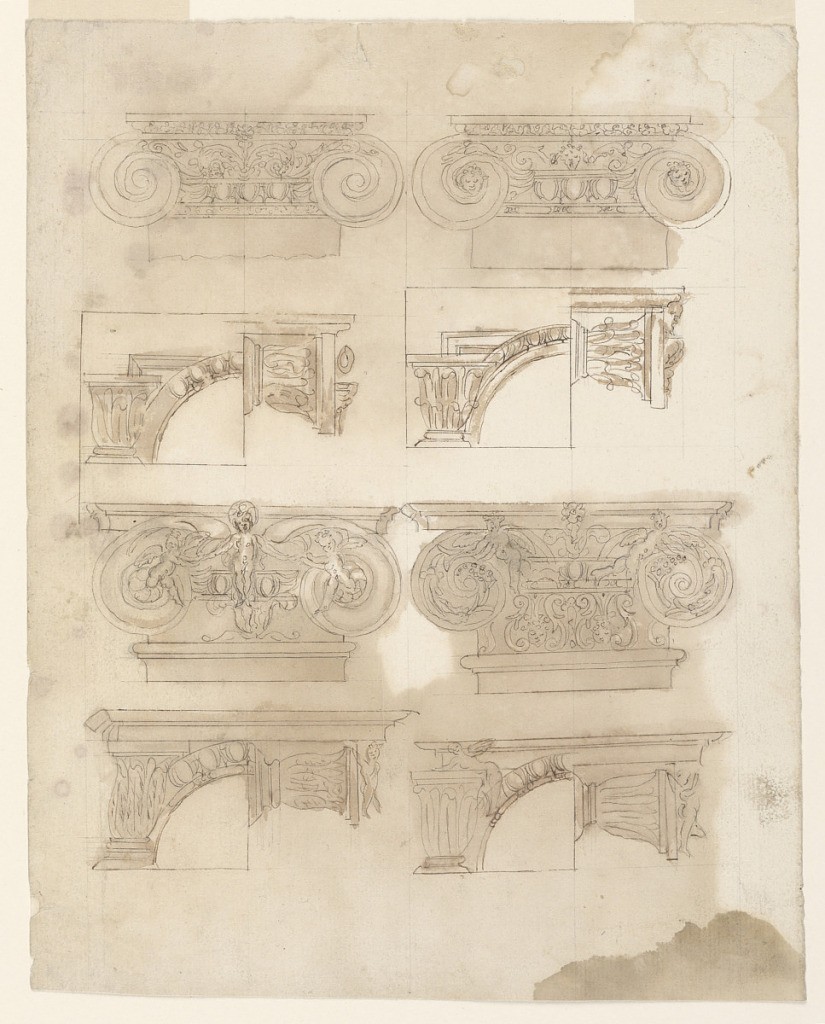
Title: Details of Decorative Architecture
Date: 1600–1625
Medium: Pen and brown ink, brush and brown wash, graphite on cream laid paper
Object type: Drawing
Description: First row: two richly decorated Ionic capitals, with the top of the shafts of columns. Second row: two oblongs with the left halves of arches, rising beside capitals. The right top parts of the oblongs are continued as entablatures, beneath which volutes of capitals are shown, sidewise. A satyr is beside the right one. Third row: two Ionic capitals. The left one shows a child standing over a calyx and extending his hands to putti emerging from blossoms in the spirals. At right: putti lean upon the spirals. Bottom row: underneath the left halves of two entablatures are arches similar to those in the second row; underneath the right halves are volutes, shown sidewise. Putti stand outside.